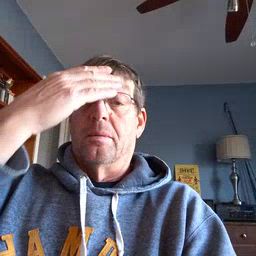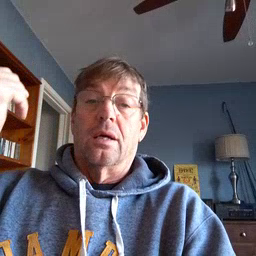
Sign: because